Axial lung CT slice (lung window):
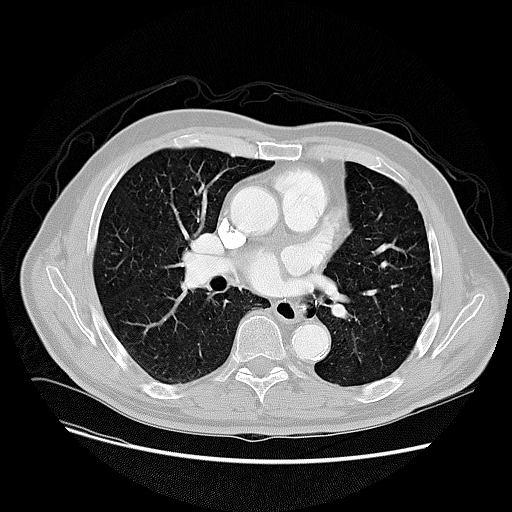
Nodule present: no